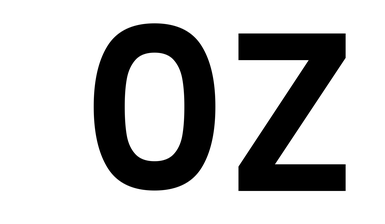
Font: Poppins-SemiBold